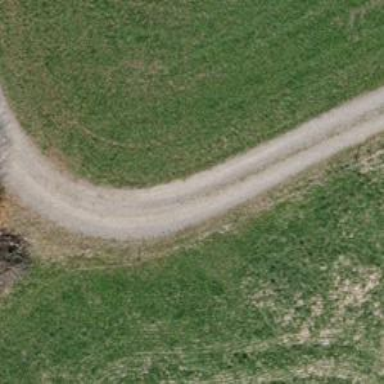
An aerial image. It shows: Compacted track road with grade3 tracktype.